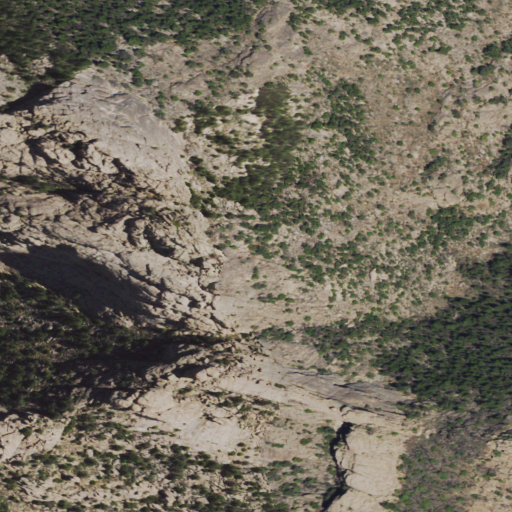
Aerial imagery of mountain in Wyoming named Savage Peak containing evergreen forest and shrub